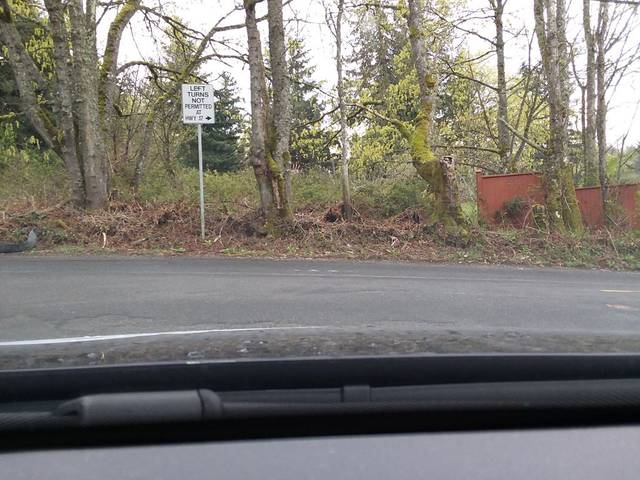
Region: Canada
Coordinates: 48.518, -123.383